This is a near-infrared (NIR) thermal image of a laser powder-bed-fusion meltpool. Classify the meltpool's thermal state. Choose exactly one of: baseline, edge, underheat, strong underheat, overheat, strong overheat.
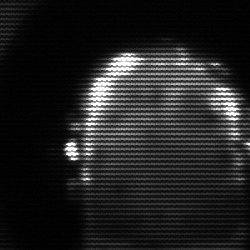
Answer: baseline